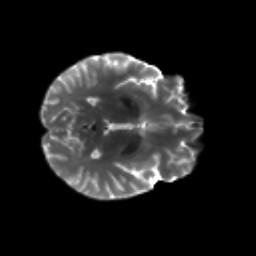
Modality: T2w
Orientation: axial
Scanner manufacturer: siemens
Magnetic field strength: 3 T
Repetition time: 4.16 s
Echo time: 0.0806 s